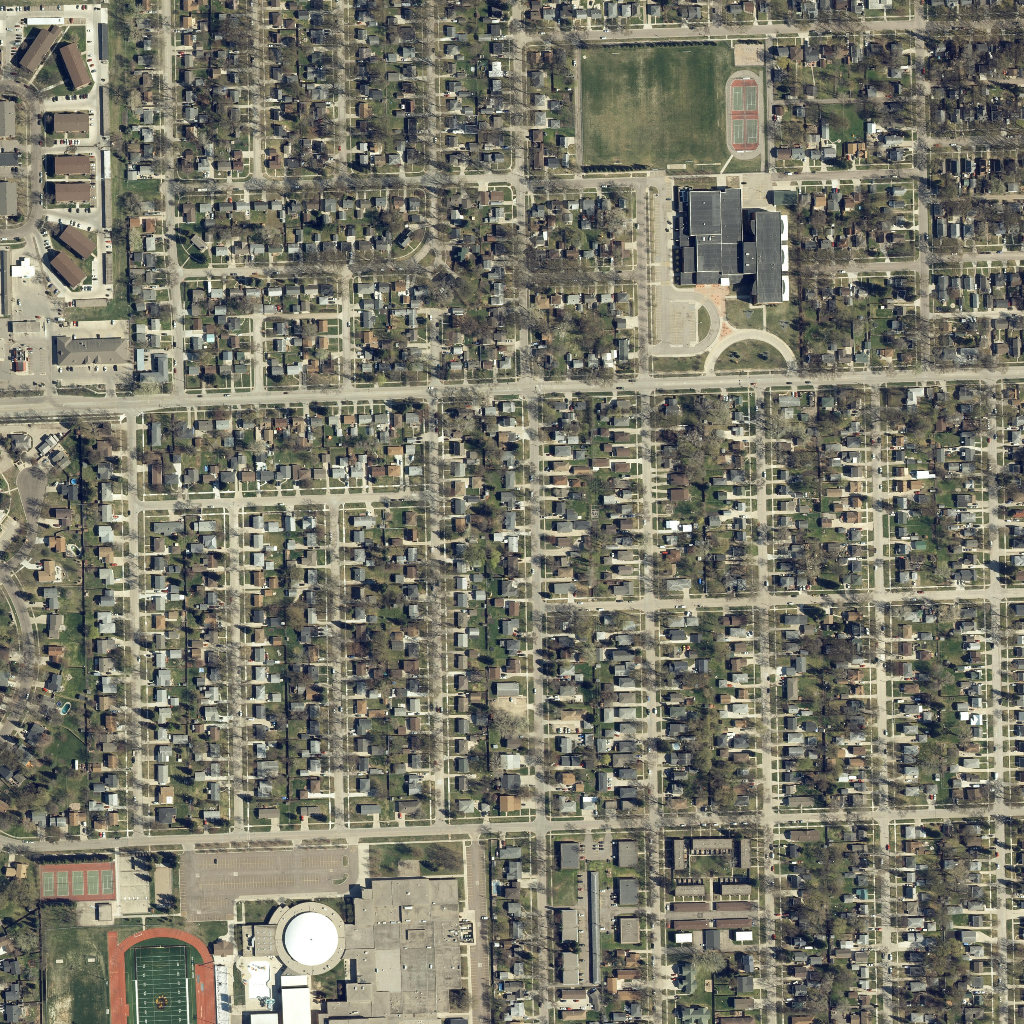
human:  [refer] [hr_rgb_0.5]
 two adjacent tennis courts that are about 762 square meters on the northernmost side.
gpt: <box>[[71, 8, 74, 11, 0]]</box>

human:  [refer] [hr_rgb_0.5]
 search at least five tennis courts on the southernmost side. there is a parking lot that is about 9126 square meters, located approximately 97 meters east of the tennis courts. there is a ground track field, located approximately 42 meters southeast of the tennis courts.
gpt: <box>[[4, 84, 11, 87, 0]]</box>

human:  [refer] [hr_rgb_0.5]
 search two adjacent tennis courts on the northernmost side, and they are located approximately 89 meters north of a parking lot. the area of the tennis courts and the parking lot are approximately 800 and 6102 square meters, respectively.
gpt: <box>[[71, 8, 74, 11, 0]]</box>

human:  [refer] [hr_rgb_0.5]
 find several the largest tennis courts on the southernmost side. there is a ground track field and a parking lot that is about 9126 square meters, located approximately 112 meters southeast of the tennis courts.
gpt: <box>[[4, 85, 10, 87, 0]]</box>